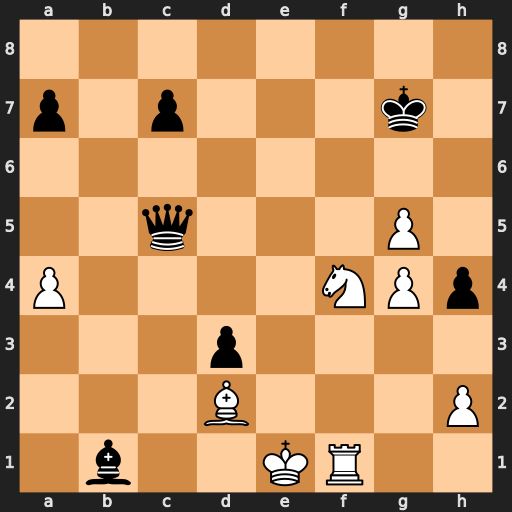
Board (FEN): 8/p1p3k1/8/2q3P1/P4NPp/3p4/3B3P/1b2KR2
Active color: w
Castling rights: -
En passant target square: -
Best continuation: Ne6+ Kg8 Nxc5